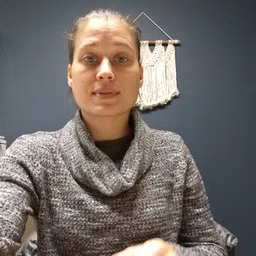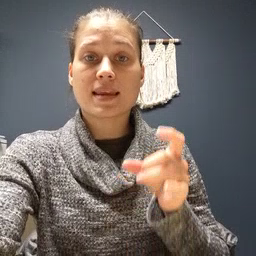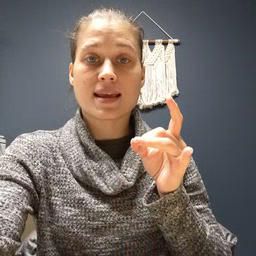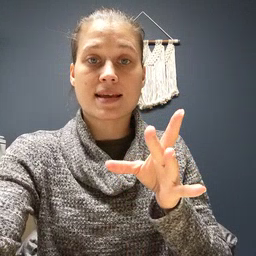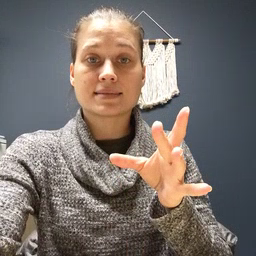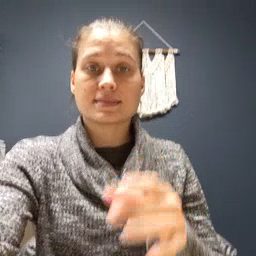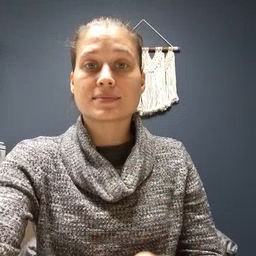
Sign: hate